Question: I have got a Google <URL> and I would like to change the color of its horizontal axis.

<URL>
'''
function drawGenderColumnChart() {
var data = google.visualization.arrayToDataTable([
['Age', 'Female', 'Male'],
['13-17', 500, 600],
['18-24', 700, 800],
['25-34', 960, 950],
['35-44', 1030, 1100],
['44-54', 1030, 900],
['55-64', 950, 800],
['65+', 700, 500], ]);
var options = {
colors: ['#ADD6EA', '#DFB9D1'],
legend: {
position: 'none'
},
bar: {
groupWidth: "94%"
},
axisFontSize: 0,
vAxis: {
textPosition: 'none',
gridlines: {
color: 'transparent'
}
},
};
var chart = new google.visualization.ColumnChart(document.getElementById('age_chart'));
chart.draw(data, options);
}
'''
I have been dissecting the documentation and it doesn't look like the API would let us do that. Do you have an idea?
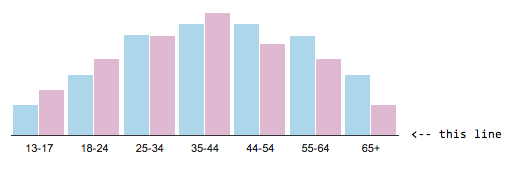
Answer: use 'baselineColor':
'''
vAxis: {
baselineColor:'Red',
textPosition: 'none',
gridlines: {
color: 'transparent'
}
}
'''
<URL>